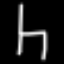
Label: chair